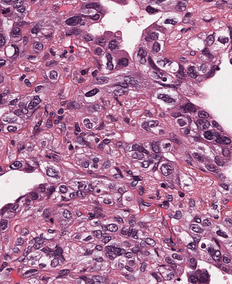
Tumor epithelial tissue: yes
Tumor-associated stroma tissue: no
Normal tissue: no